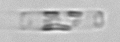
Label: Cerataulina_pelagica